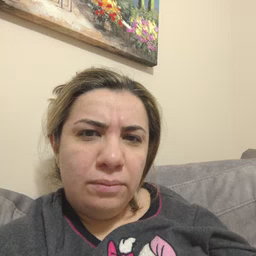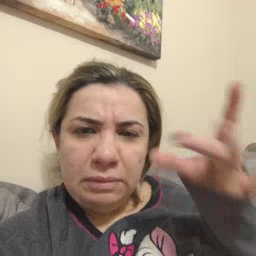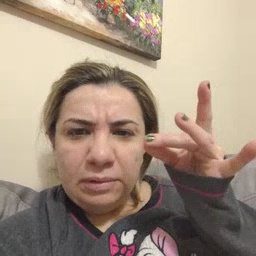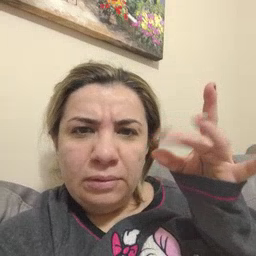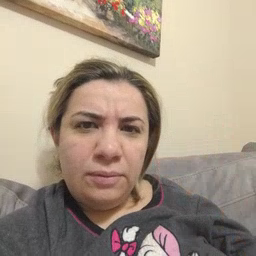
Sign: sticky